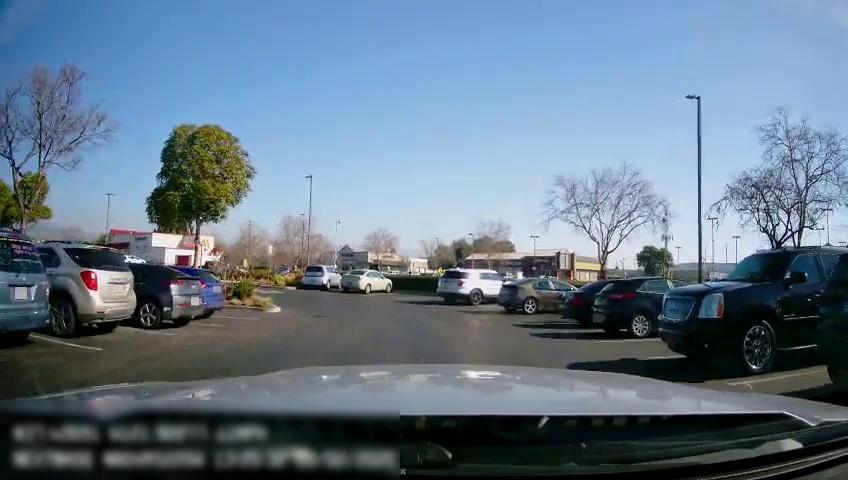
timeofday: Day
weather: Sunny
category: Drivable Space
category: Vehicles | SUV
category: Vehicles | Car
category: Vehicles | Car
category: Vehicles | SUV
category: Vehicles | Van
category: Vehicles | SUV
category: Vehicles | Car
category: Vehicles | SUV
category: Vehicles | Car
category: Vehicles | Car
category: Vehicles | SUV
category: Vehicles | SUV
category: Vehicles | SUV